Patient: sex F, age 59
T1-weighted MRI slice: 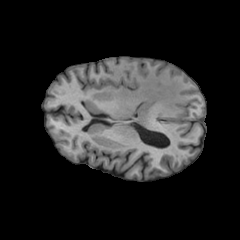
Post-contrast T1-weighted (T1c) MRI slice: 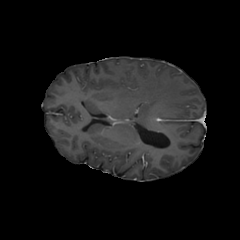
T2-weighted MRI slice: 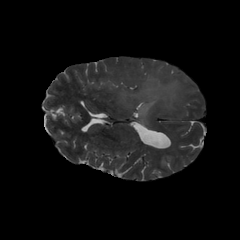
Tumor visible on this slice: yes
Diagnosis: Glioblastoma, IDH-wildtype
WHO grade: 4